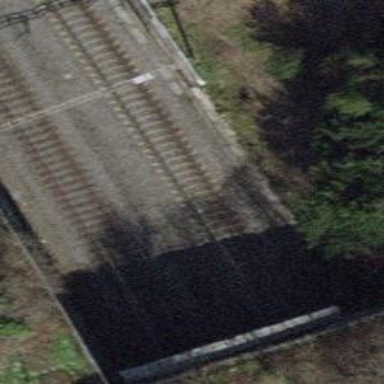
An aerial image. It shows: Railway switch.